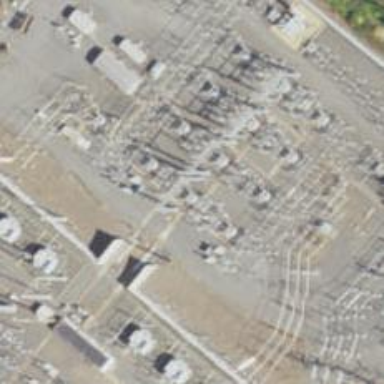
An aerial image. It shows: Switch used for power control.